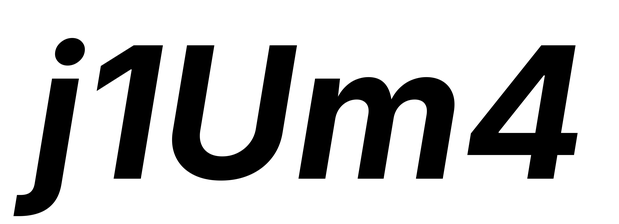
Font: Inter-Italic_Bold_Italic